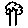
Label: tree